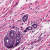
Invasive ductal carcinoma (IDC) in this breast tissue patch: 0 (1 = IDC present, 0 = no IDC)